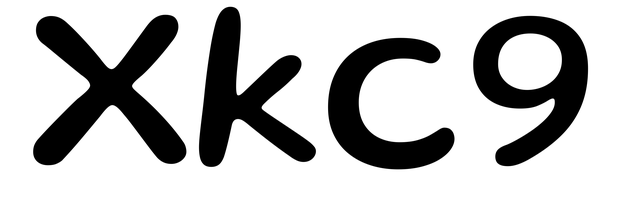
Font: Gluten_Regular